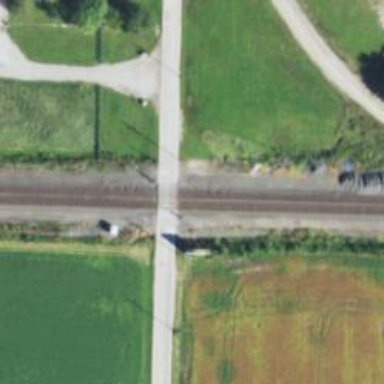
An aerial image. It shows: Railway track.